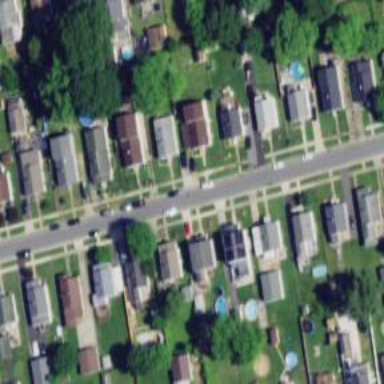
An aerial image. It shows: Neighborhood.